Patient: sex F, age 26
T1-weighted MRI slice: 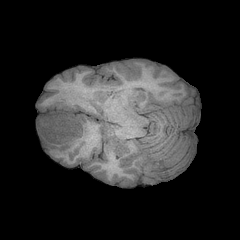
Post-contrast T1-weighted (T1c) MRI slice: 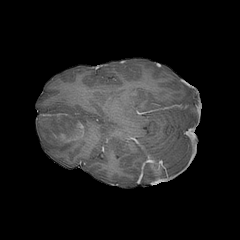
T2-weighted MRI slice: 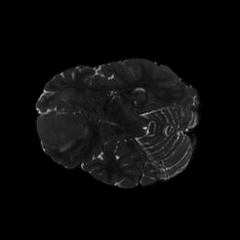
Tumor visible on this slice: yes
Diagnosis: Glioblastoma, IDH-wildtype
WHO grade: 4